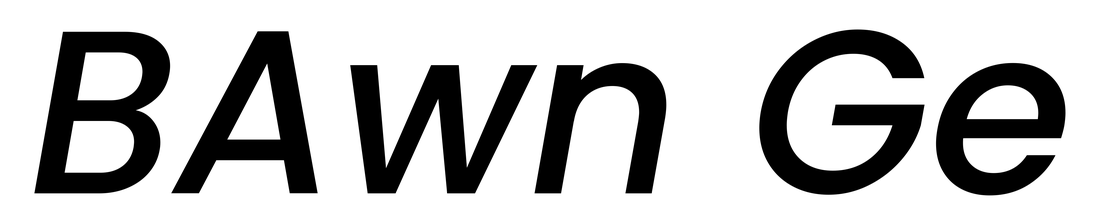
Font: Poppins-MediumItalic